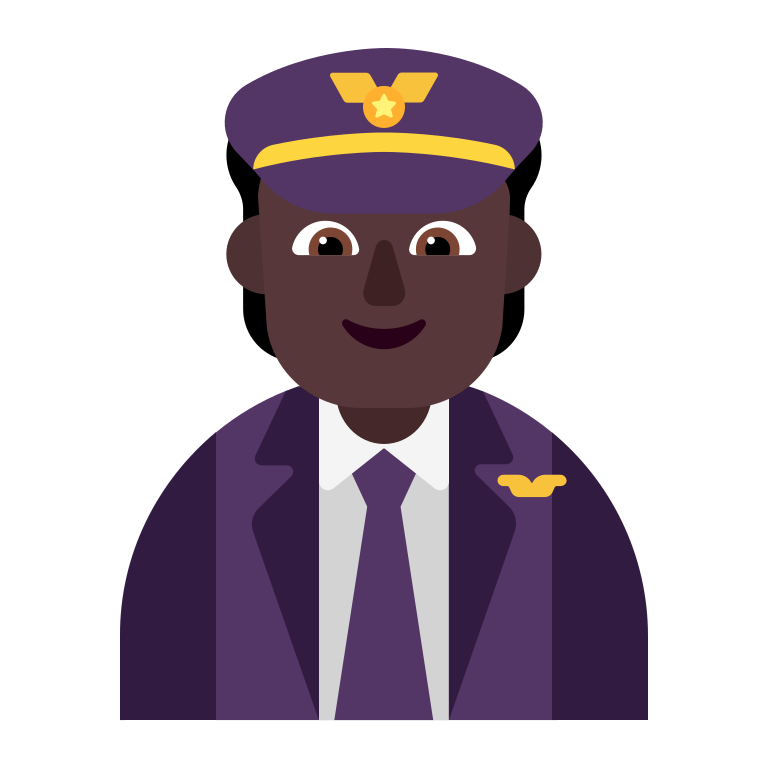
pilot flat dark